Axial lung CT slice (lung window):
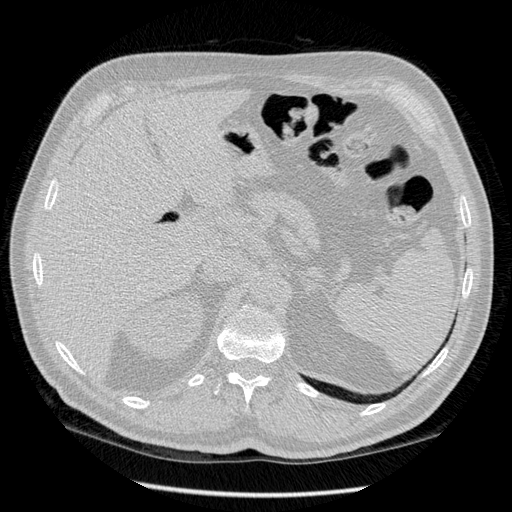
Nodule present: no